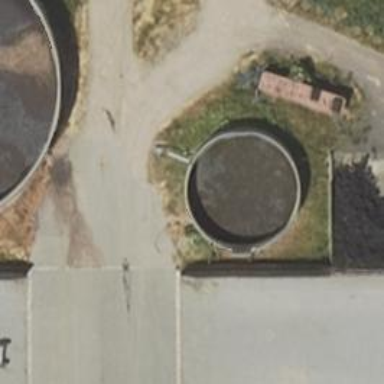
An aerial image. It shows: Storage tank with man-made structure.